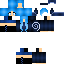
A male human skin with dark skin, wearing brown long hair dressed in a blue hoodie and black pants, featuring a closed mouth.